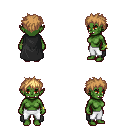
a pixel art fantasy rpg character, female body template, orc, green skin, black cape, white pants, light blonde bedhead hairstyle, bracelets, four views (front, back, left, right), 2x2 character sprite sheet, small pixel art, hard edges, no anti-aliasing